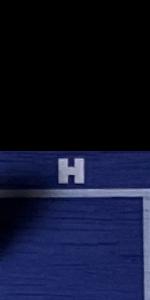
Label: Empty